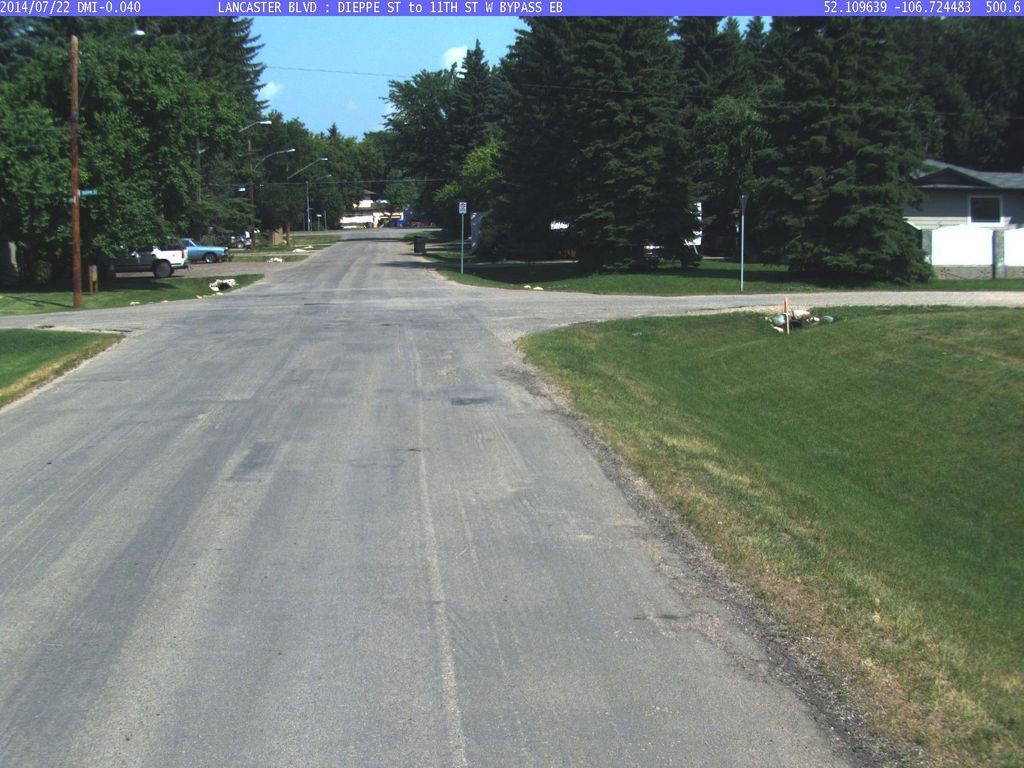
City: saskatoon